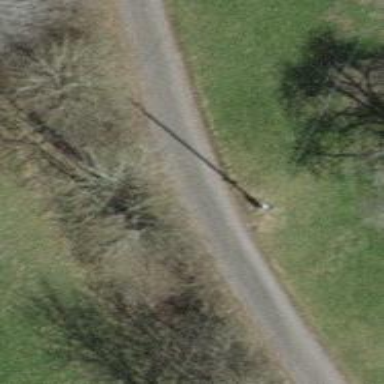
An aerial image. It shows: Minor power line.